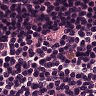
Metastatic tissue present: no